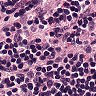
Metastatic tissue present: no